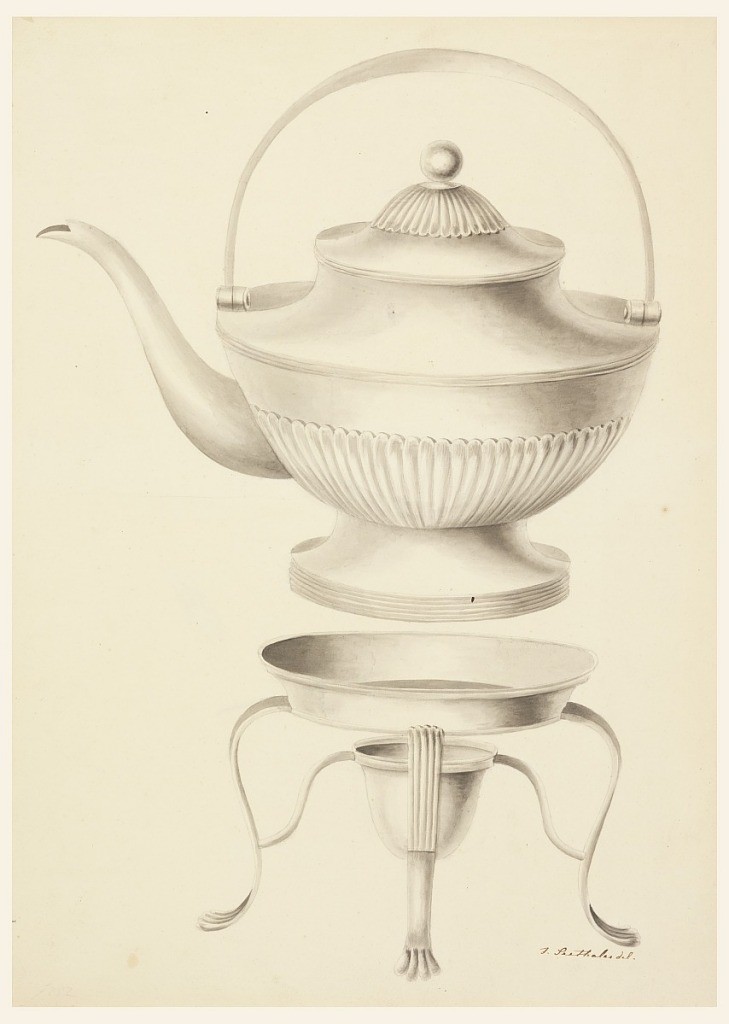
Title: Design for a Water Kettle with Stand
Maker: Joseph Anton Seethaler II, German, 1799–1868
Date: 1820–30
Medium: Pen and black ink, brush and gray, black wash, graphite on wove paper
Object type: Drawing
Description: Kettle shown side view; spout at left; urn-shaped body. Handle is hinged to the shoulder. Bottom of body and top of cover covered in shell decor. Stand with curved legs, receptacle for spirits.